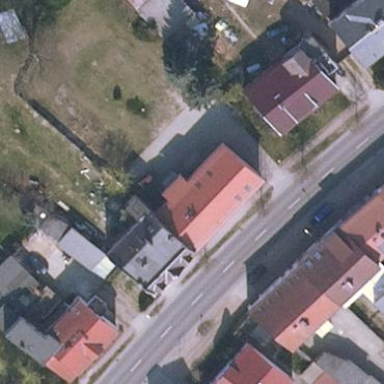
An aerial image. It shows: Simple and straightforward house.